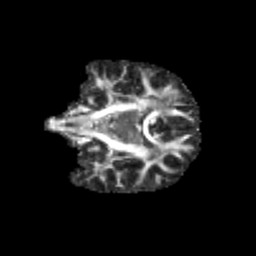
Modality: FA
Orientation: coronal
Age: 12
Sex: female
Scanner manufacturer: siemens
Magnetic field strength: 3 T
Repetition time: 3.8 s
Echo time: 0.07 s